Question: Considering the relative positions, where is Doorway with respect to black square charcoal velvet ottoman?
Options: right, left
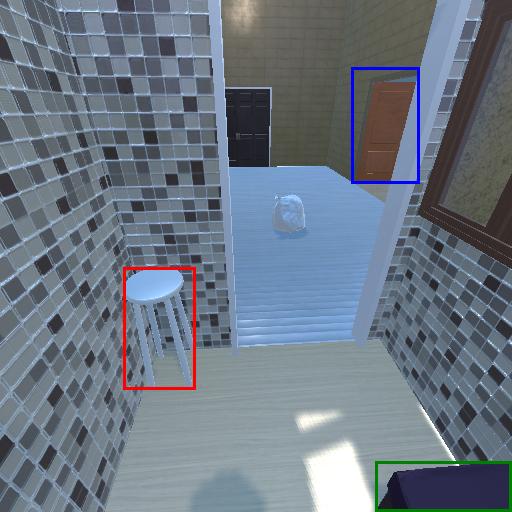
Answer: right